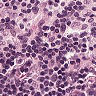
Metastatic tissue present: no